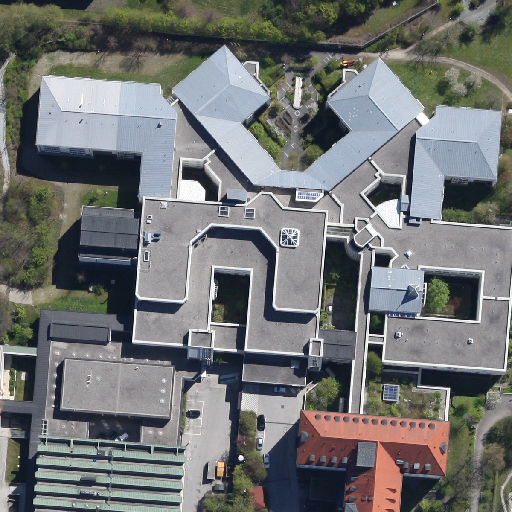
Referring expression: unpaved road